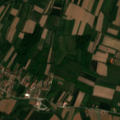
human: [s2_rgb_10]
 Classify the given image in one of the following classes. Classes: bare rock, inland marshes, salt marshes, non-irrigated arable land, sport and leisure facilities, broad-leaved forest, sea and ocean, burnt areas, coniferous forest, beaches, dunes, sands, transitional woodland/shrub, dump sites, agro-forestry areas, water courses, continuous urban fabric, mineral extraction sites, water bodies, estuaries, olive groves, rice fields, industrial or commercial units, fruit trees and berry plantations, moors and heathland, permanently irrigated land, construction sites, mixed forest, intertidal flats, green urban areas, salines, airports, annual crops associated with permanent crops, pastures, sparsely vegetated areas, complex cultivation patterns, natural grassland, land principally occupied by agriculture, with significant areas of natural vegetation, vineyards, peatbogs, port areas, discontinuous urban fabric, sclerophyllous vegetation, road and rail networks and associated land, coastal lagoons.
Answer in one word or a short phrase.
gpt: discontinuous urban fabric, non-irrigated arable land, complex cultivation patterns, land principally occupied by agriculture, with significant areas of natural vegetation